Question: I am trying to use the tags control of flat ui in my asp.net mvc website but they aren't rendering at all.

'''
> TypeError: $(...).tagsInput is not a function
>
> $(".tagsinput").tagsInput();
'''
I have included all the jquery and css files as given below:
'''
<script src="https://ajax.googleapis.com/ajax/libs/jquery/1.11.0/jquery.min.js"></script>
<script src="~/Content/js/jquery.tagsinput.js"></script>
<script type="text/javascript">
$(document).ready(function () {
$(".tagsinput").tagsInput();
});
</script>
'''
Check on Fire bug all the javascript libraries:
'''
<head>
<script src="/Content/js/jquery-1.8.3.min.js" style="">
<script src="/Content/js/jquery.tagsinput.js">
<script src="https://maps.googleapis.com/maps/api/js?v=3.exp&sensor=false&libraries=places">
<script type="text/javascript" src="https://maps.gstatic.com/cat_js/intl/en_us/mapfiles/api-3/16/9/%7Bmain,places%7D.js">
<link rel="stylesheet" href="/Content/bootstrap/css/bootstrap.css">
<link rel="stylesheet" href="/Content/css/flat-ui.css">
<link rel="stylesheet" href="/Content/css/dropzone.css">
<script type="text/javascript" charset="UTF-8" src="https://maps.gstatic.com/cat_js/intl/en_us/mapfiles/api-3/16/9/%7Bcommon,util,controls,places_impl%7D.js">
<script type="text/javascript" charset="UTF-8" src="https://maps.gstatic.com/cat_js/intl/en_us/mapfiles/api-3/16/9/%7Bstats%7D.js">
</head>
'''
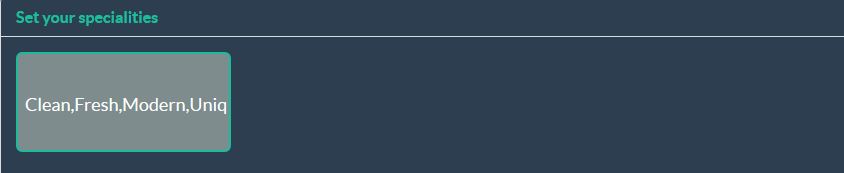
Answer: I solved the issue the '$(".tagsinput").tagsInput();' has to be outside the document.ready and not inside it.